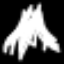
Label: The Eiffel Tower